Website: macys
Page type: delivery-shipping
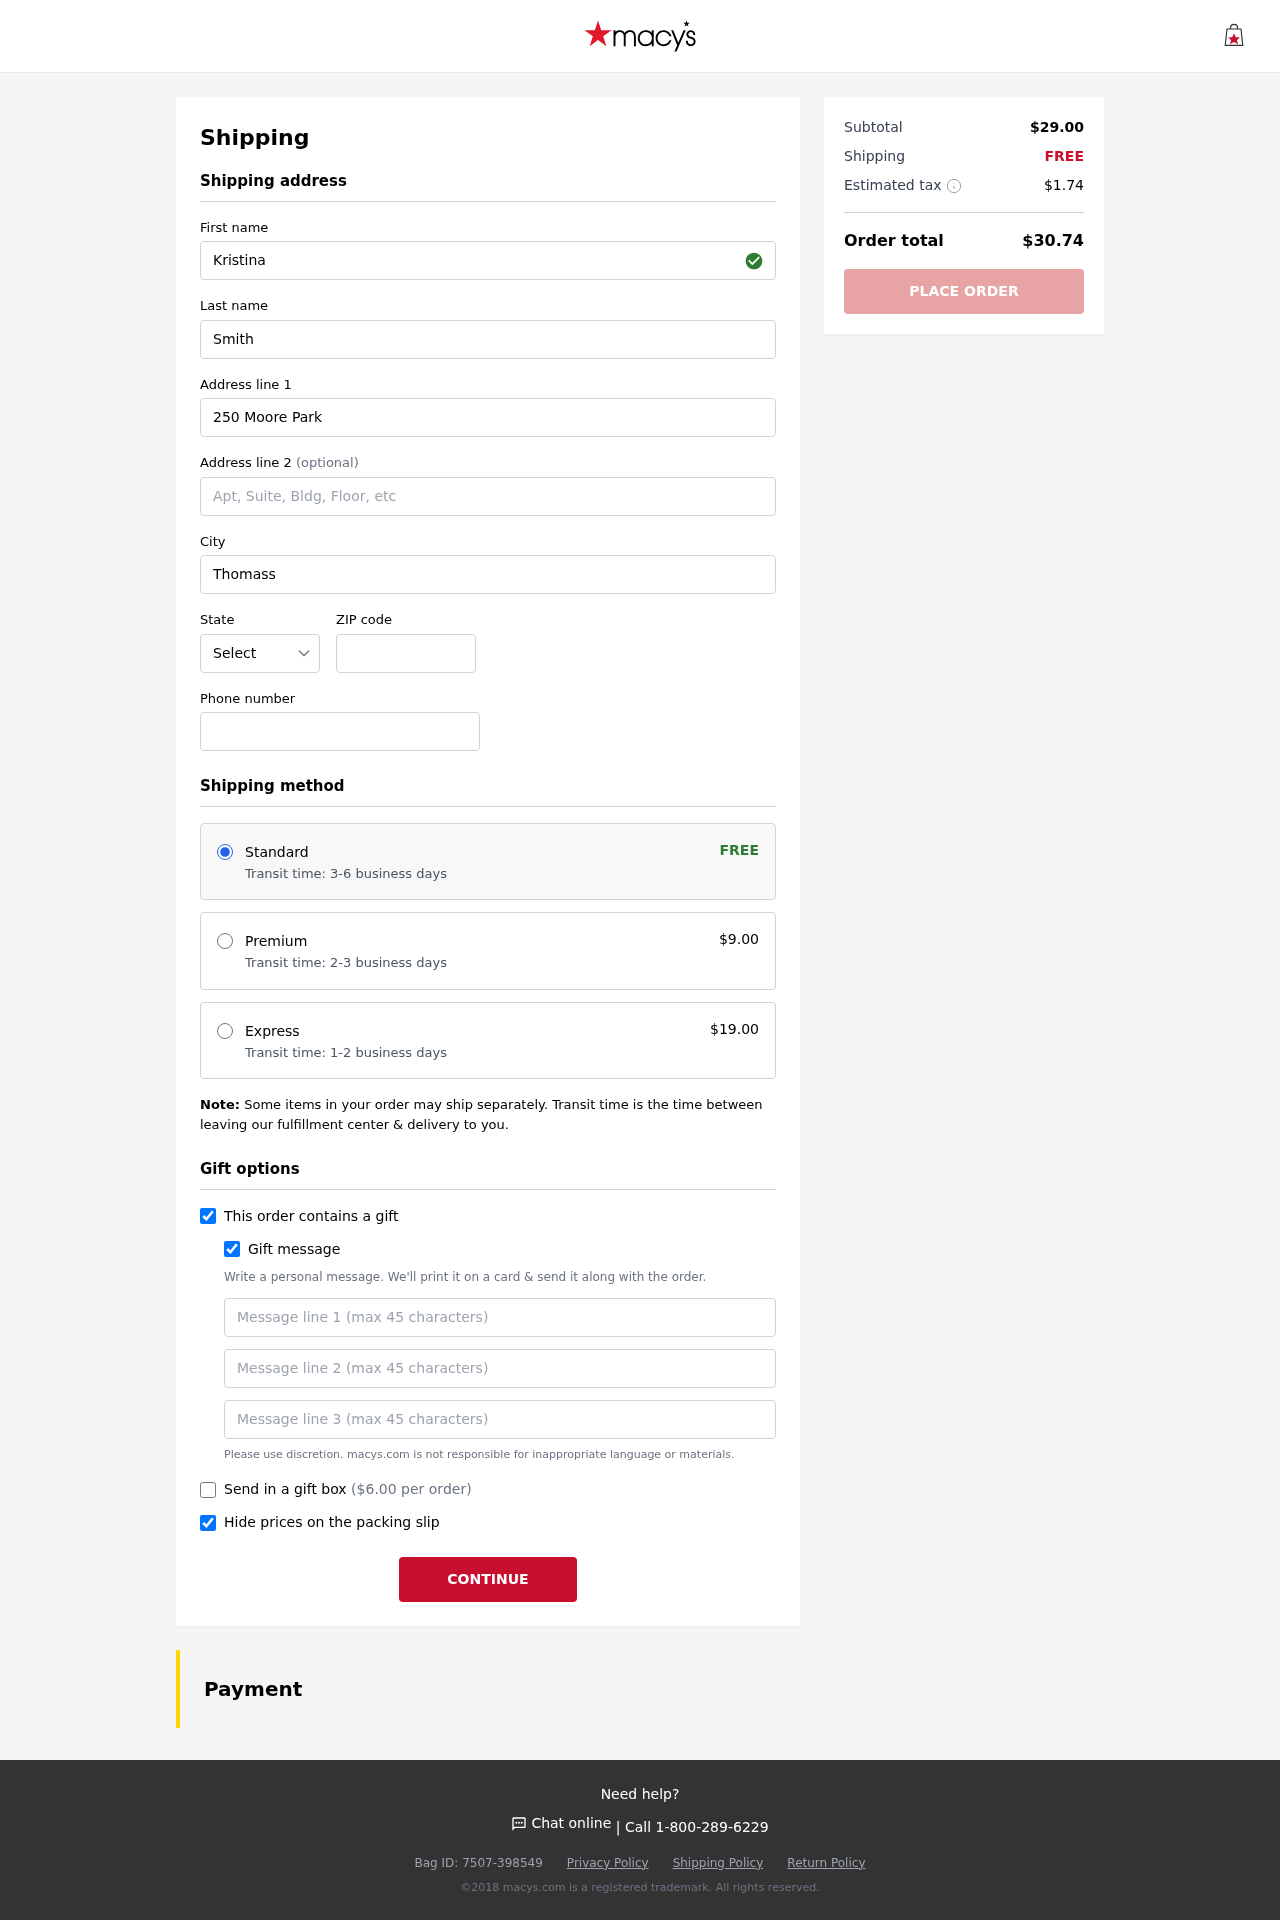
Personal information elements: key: PII_STATE_ABBR
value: NE
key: PII_FIRSTNAME
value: Kristina
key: PII_LASTNAME
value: Smith
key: PII_STREET
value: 250 Moore Park
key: PII_CITY
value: Thomasside
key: PII_POSTCODE
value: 18446
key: PII_PHONE
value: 4299877863
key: PII_GIFT_MESSAGE
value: Hey Jean, I found this adorable gray beret that I thought would keep you cozy and stylish this winter. I know how much you love looking chic, even when life throws challenges your way. Enjoy wearing it!  Kristina
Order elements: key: ORDER_SHIPPING_STANDARD
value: Transit time: 3-6 business days
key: ORDER_SHIPPING_COST
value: FREE
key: ORDER_SHIPPING_PREMIUM
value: Transit time: 2-3 business days
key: ORDER_SHIPPING_PREMIUM_PRICE
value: $9.00
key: ORDER_SHIPPING_EXPRESS
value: Transit time: 1-2 business days
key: ORDER_SHIPPING_EXPRESS_PRICE
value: $19.00
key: ORDER_GIFT_BOX_PRICE
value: ($6.00 per order)
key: ORDER_SUBTOTAL
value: $29.00
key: ORDER_SHIPPING_COST2
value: FREE
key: ORDER_TAX
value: $1.74
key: ORDER_TOTAL
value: $30.74